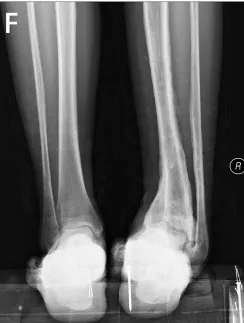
The internal fixation devices were removed 18 months after the initial surgery. Panel (F) depicts the hindfoot malalignment.
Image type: radiology (x_ray)